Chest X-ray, PA view. Patient: 40 years old, sex F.
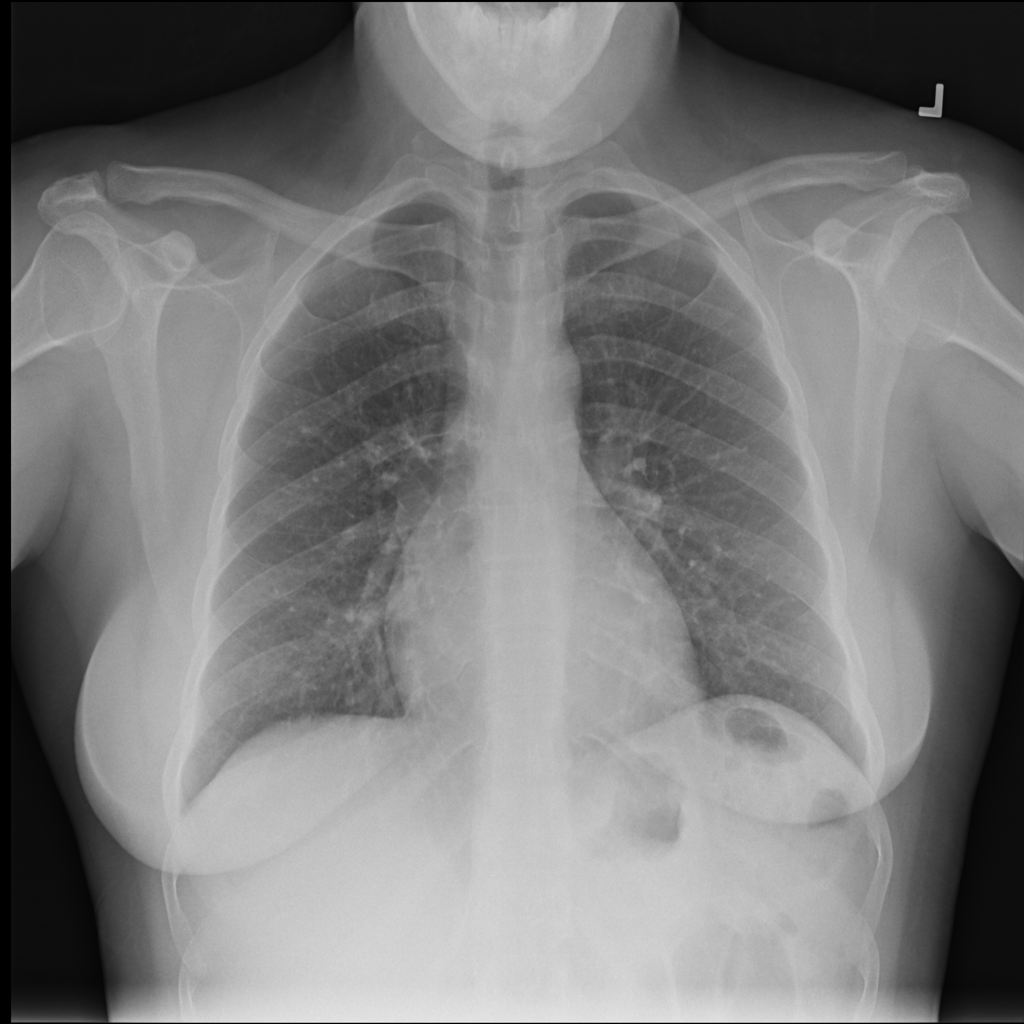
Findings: No Finding